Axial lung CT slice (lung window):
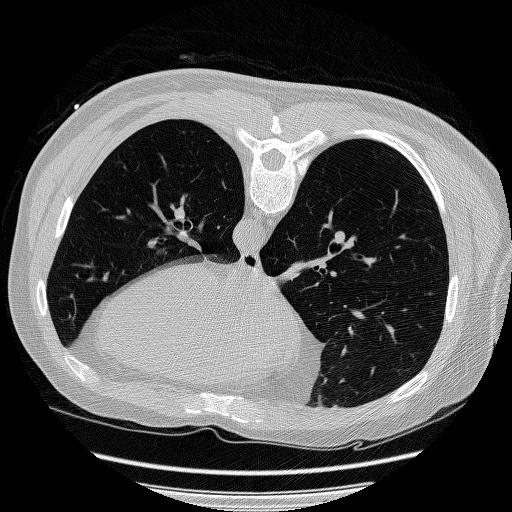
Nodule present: no